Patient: sex M, age 36
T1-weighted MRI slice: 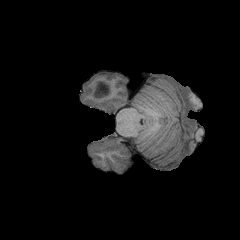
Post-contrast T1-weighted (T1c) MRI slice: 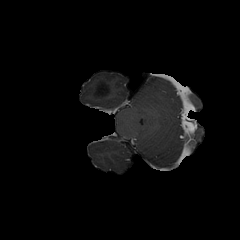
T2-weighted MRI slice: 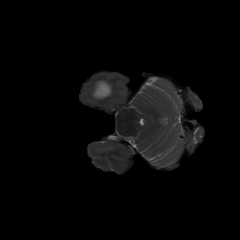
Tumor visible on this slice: yes
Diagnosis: Astrocytoma, IDH-mutant
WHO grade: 3